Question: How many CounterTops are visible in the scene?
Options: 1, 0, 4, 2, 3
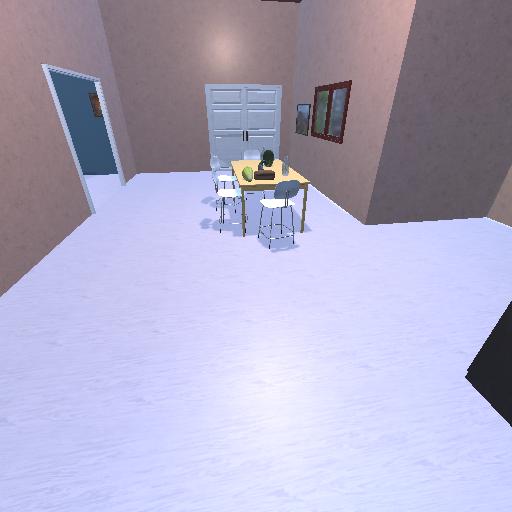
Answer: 1